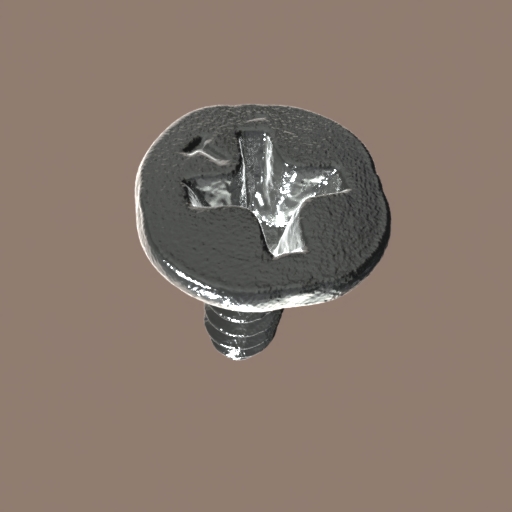
Label: screw